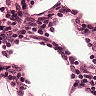
Metastatic tissue present: no